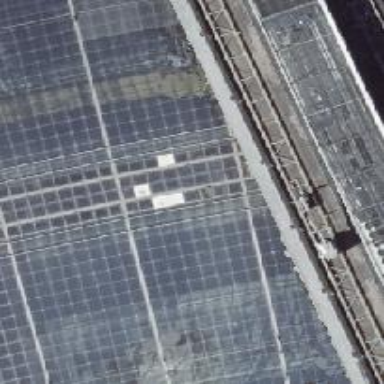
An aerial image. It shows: Close-up of railway platform edge.